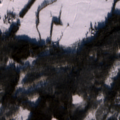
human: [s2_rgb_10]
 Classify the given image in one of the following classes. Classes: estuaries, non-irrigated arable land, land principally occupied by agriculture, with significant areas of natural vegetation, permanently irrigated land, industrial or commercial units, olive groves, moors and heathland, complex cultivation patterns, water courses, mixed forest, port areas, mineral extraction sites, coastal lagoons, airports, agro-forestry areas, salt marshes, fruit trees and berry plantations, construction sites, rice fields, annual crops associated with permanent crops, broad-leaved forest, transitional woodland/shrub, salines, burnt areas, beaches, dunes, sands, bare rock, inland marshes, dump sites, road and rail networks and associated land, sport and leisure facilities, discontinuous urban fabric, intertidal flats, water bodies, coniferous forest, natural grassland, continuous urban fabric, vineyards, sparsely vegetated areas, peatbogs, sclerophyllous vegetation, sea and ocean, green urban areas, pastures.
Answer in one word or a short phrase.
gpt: non-irrigated arable land, land principally occupied by agriculture, with significant areas of natural vegetation, coniferous forest, mixed forest, transitional woodland/shrub